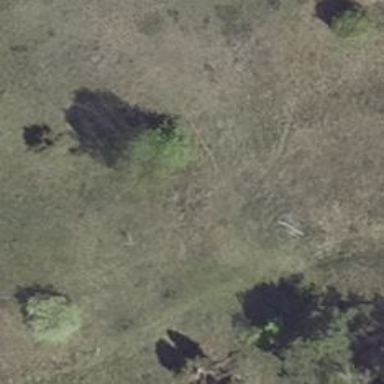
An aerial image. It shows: Landmark tree with broadleaved leaves.